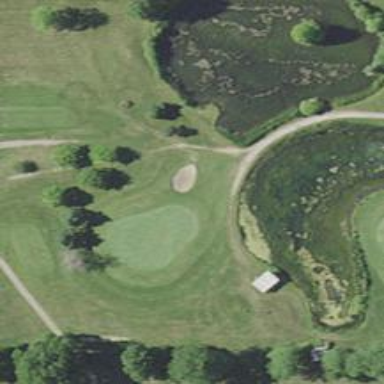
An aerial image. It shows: Golf hole.